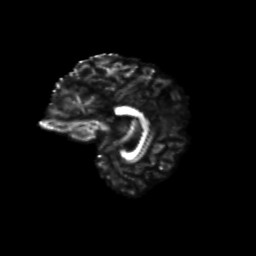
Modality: FA
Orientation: sagittal
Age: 46
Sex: female
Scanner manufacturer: siemens
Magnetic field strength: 3 T
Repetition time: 8.6 s
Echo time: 0.095 s